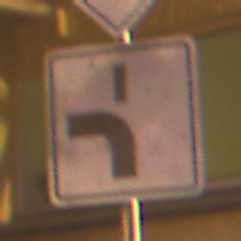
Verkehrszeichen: VerlaufVorfahrtsstrasse5
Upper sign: Vorfahrtsstrasse
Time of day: Night
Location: Outdoor (Urban)
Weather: Clear
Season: NotSpecified
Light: Artificial